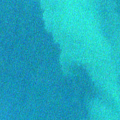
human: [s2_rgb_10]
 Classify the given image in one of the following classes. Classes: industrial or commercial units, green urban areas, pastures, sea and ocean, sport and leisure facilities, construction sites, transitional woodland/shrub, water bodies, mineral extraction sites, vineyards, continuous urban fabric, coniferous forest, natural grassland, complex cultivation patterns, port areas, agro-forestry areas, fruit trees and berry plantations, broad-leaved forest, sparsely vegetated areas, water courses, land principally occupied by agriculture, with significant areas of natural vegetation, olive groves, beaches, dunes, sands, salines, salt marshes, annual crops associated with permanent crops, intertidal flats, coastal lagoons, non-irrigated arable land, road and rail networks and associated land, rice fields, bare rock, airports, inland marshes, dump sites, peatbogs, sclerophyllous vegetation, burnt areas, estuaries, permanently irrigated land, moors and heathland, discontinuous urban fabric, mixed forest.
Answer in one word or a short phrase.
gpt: sea and ocean